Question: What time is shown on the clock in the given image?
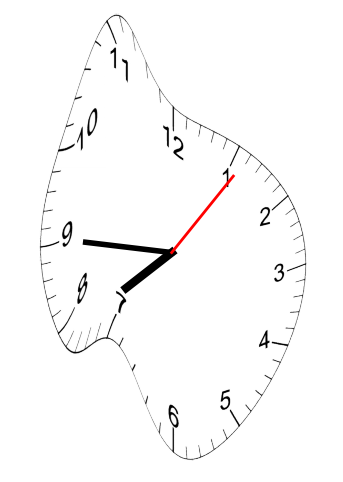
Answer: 07:45:06